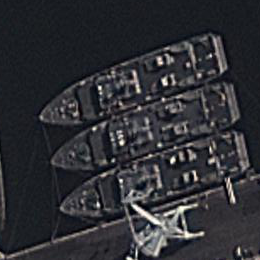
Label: combat